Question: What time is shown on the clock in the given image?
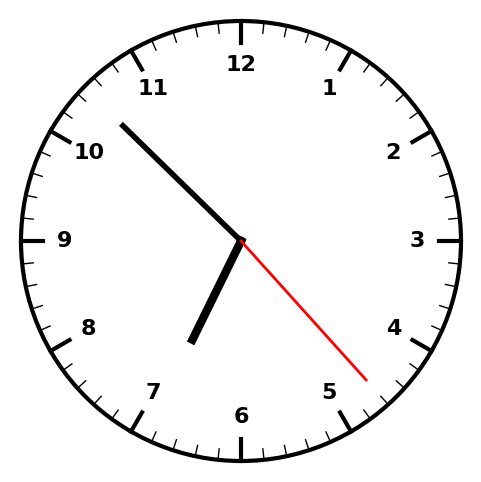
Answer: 06:52:23